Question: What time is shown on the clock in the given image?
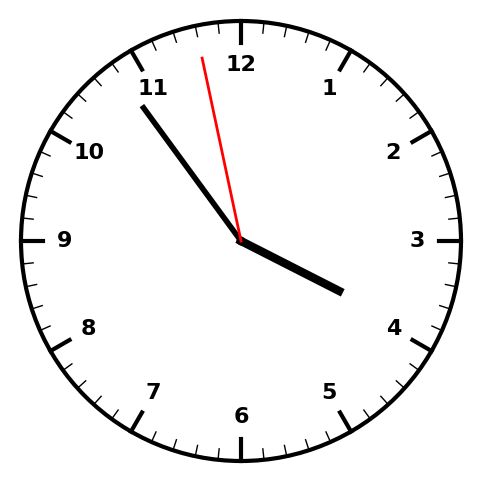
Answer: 03:53:58